Field crop: maize
Growth stage: 2
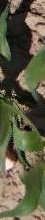
Species: maize